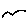
Label: bird